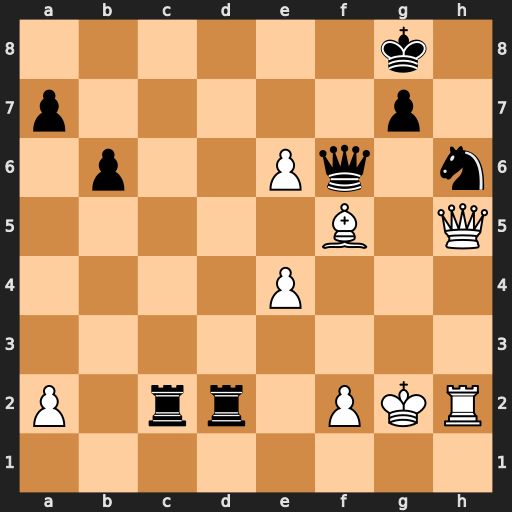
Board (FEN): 6k1/p5p1/1p2Pq1n/5B1Q/4P3/8/P1rr1PKR/8
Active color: w
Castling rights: -
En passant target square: -
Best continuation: Qe8+ Qf8 Bh7+ Kxh7 Qxf8 Rxf2+ Qxf2 Rxf2+ Kxf2